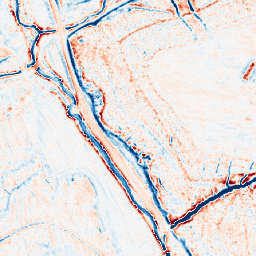
Category: edge_preserving
Decomposition family: anisotropic_diffusion
Decomposition parameters: iterations: 50
kappa: 30
gamma: 0.05
Upsampling method: area
Upsampling parameters: scale: 2
Upsampling scale: 2